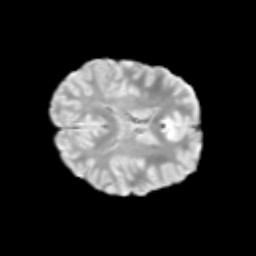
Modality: T2w
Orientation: axial
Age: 9
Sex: male
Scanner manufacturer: siemens
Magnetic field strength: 3 T
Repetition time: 3.8 s
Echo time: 0.07 s